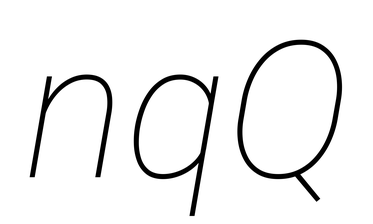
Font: Roboto-Italic_Thin_Italic